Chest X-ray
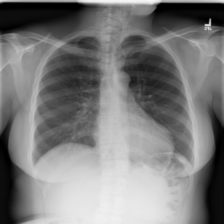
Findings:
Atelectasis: negative
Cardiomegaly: negative
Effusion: negative
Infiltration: negative
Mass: negative
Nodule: negative
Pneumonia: negative
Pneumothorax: negative
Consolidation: negative
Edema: negative
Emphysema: negative
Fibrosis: negative
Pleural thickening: negative
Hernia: negative